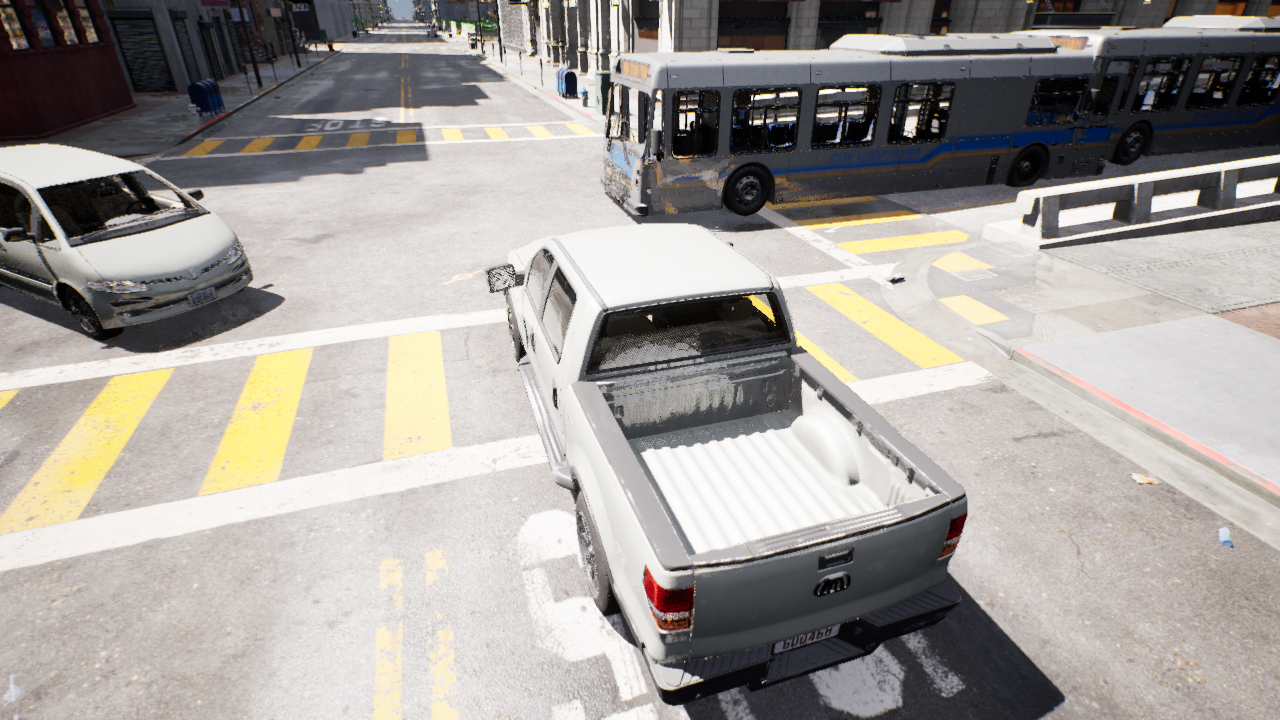
Venue: residential
Lighting: clear day
Vehicle rig: pickup